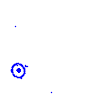
Particle: kaon